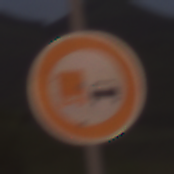
Verkehrszeichen: UeberholverbotKraftfahrzeuge
Umgebung: Outdoor, Nature
Tageszeit: SunriseSunset
Wetter: PartlyCloudy
Licht: Natural
Jahreszeit: NotSpecified
Kontrast: LowContrast